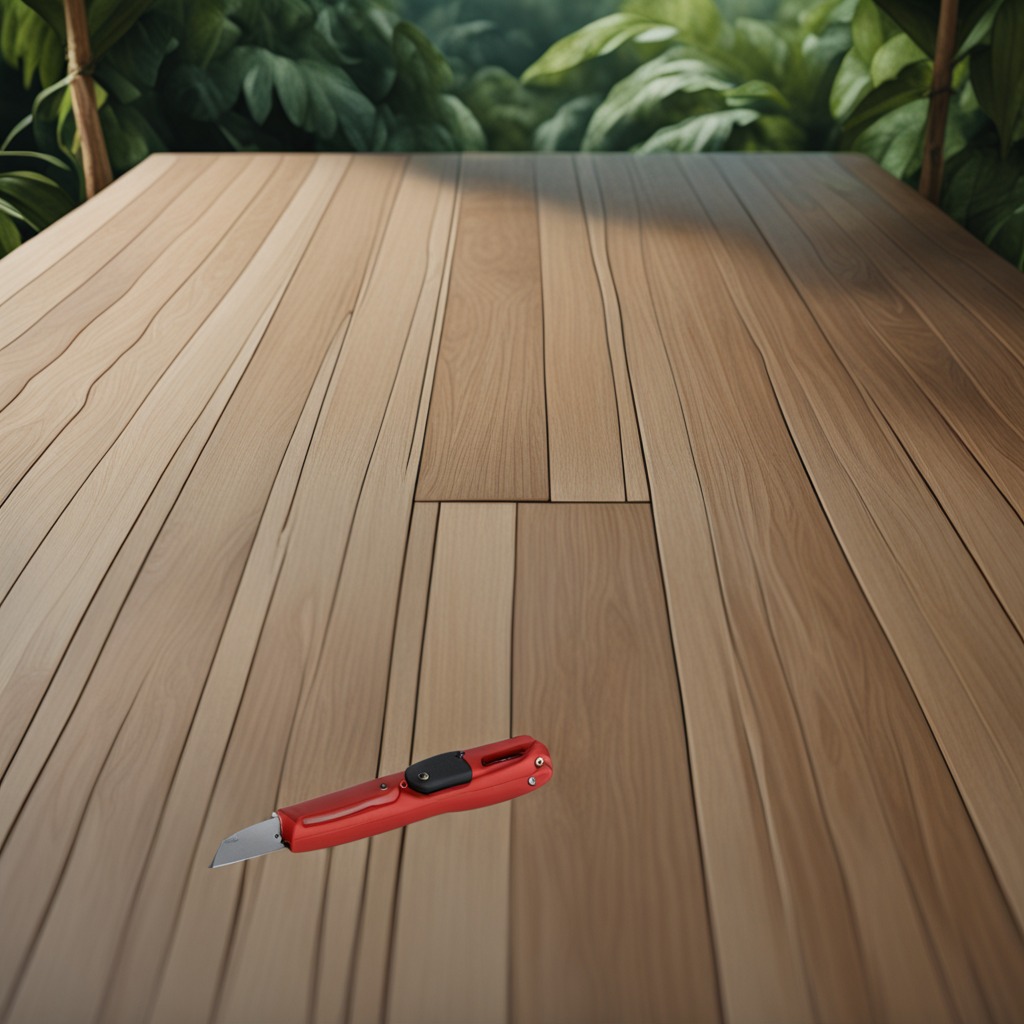
A utility knife is lying on the wooden table.